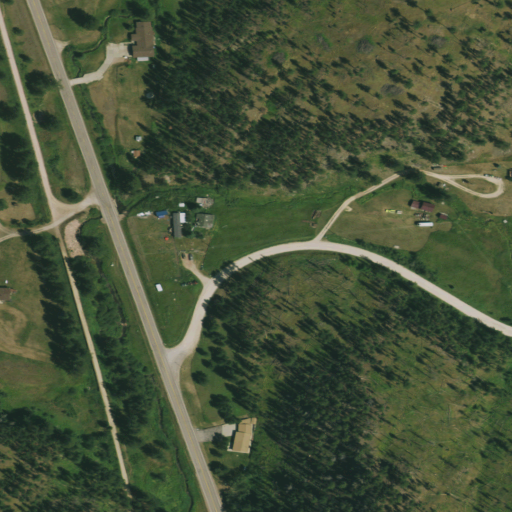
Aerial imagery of valley in South Dakota named Marshall Gulch containing evergreen forest, low intensity development, open development, shrub, grassland, medium intensity development, and high intensity development